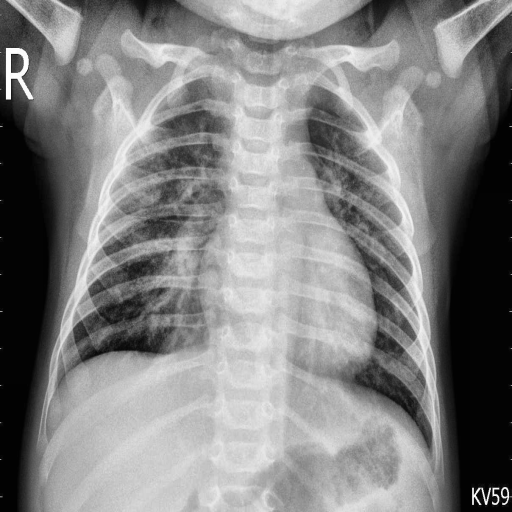
Finding: PNEUMONIA